Field crop: maize
Growth stage: 2
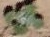
Species: chenopodium